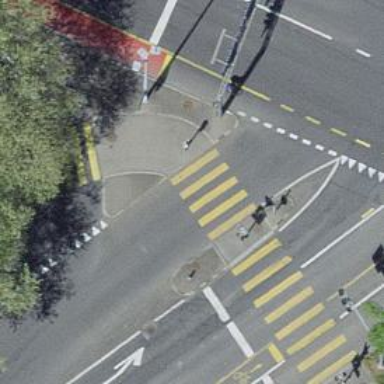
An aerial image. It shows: Kerb barrier.